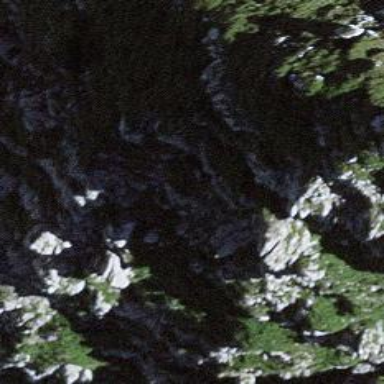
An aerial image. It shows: Cliff in nature.